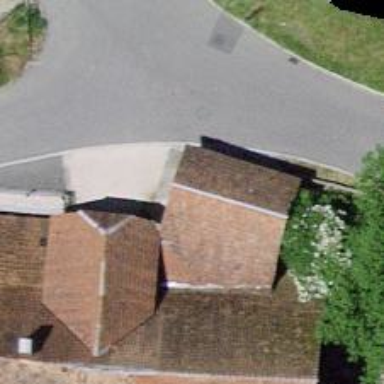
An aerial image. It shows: Farm shop.